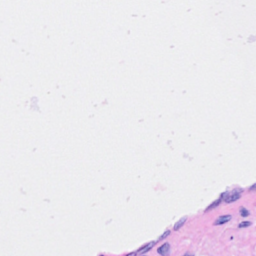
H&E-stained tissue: Breast